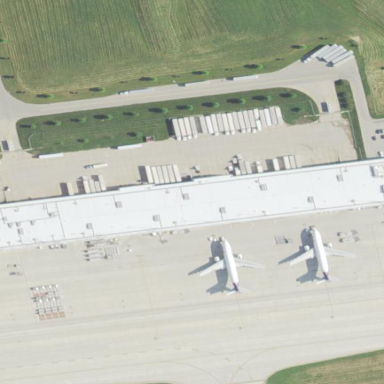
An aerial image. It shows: Apron at the airport.